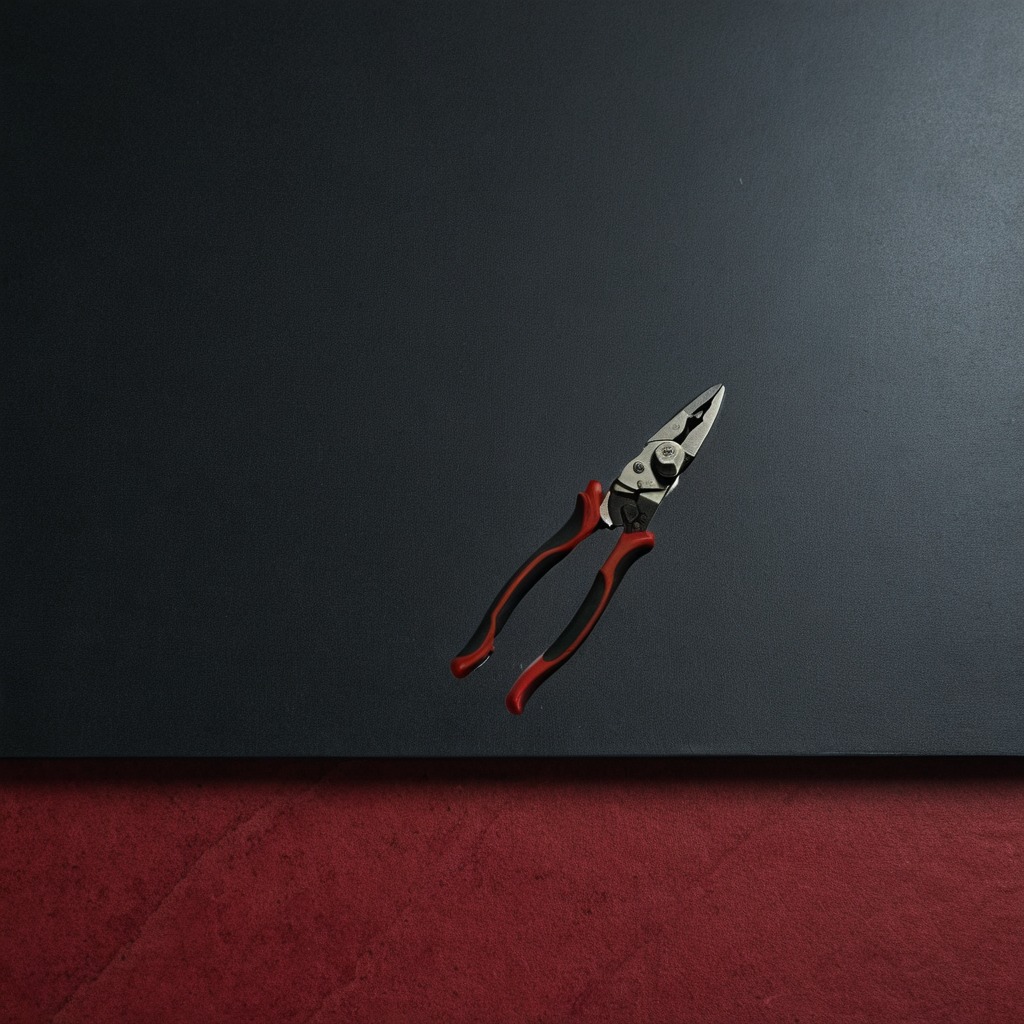
A plier is lying on the granite tabletop.